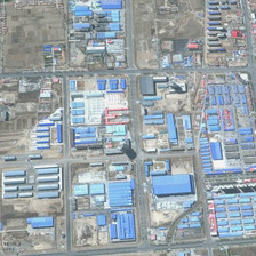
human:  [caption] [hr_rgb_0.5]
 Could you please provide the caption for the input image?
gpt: The Blue Industrial Zone is divided into intersections.

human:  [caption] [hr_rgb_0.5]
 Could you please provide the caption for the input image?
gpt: The blue industrial zone is divided by crossing roads

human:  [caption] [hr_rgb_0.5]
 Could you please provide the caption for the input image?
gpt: The blue industrial zone is divided into sections by intersecting roads

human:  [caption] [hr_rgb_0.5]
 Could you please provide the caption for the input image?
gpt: The Blue Industrial Zone is divided into sections by intersecting roads.

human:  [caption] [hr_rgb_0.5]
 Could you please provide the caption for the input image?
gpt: The Blue industrial area is divided into sections by road crossings